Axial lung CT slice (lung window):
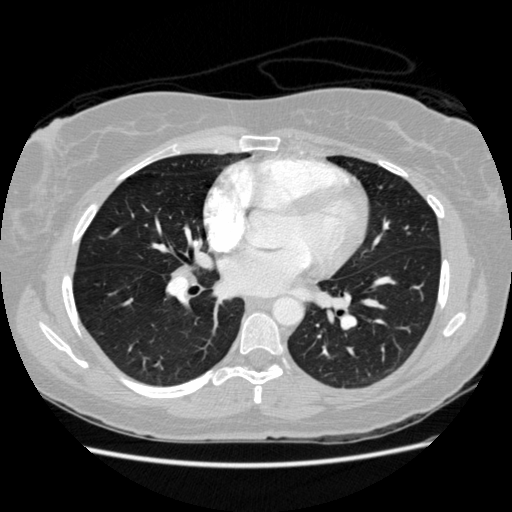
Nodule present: no